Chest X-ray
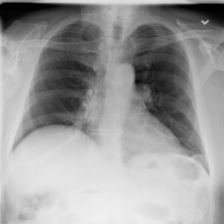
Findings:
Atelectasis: positive
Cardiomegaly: negative
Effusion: negative
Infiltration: negative
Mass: negative
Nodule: negative
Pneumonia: negative
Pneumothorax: negative
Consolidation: negative
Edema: negative
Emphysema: negative
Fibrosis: negative
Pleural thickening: negative
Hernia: negative